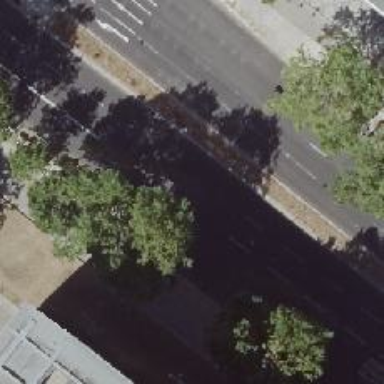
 there is bus lane and shared bus/cycle lane. There is parking available on the right side of the road."